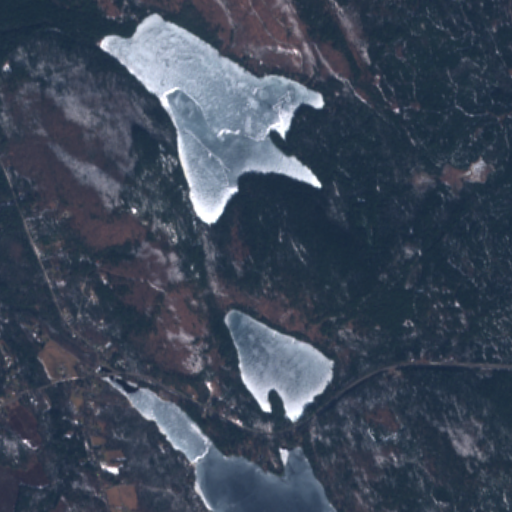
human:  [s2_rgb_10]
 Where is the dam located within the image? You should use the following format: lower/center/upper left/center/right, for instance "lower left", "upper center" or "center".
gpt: The dam is located in the lower left of the image.
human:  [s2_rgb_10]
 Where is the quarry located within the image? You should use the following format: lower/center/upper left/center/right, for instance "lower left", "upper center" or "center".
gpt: There is no quarry in the image.